Question: '''
ggplot(mtcars, aes(wt, mpg)) + geom_line() + geom_point()
'''

'geom_line()' connects the dot with a single straight line, that is the shortest path between the two dots. I would like the line to go straight on the horizontal (or vertical) direction first and then goes up or down (or right) to connect the point that follows.
It sounds likely that this option is not already integrated in 'ggplot2'. One way to do that would be to create a whole set of points that won't be displayed when 'geom_point()' but that would be positioned at the same x position as the point that follows (or the same x position as the point the preceeds) and at the same y position as the point that precedes (or the same y position as the point that follows). It sounds like a complicated solution! And I don't really manage to make it work. Is there a better solution? In any case, can you help making a handy function that will do the two tricks (1.first vertical and 2.first horiozontal)?
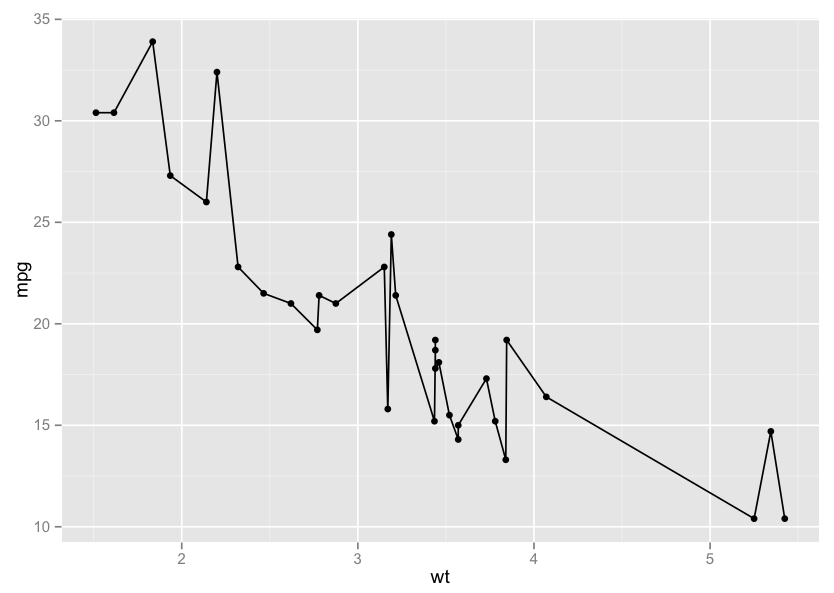
Answer: It sounds like you are looking for <URL>: "Connect observations by stairs"
'''
ggplot(mtcars, aes(wt, mpg)) +
geom_step() +
geom_point()
'''